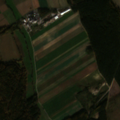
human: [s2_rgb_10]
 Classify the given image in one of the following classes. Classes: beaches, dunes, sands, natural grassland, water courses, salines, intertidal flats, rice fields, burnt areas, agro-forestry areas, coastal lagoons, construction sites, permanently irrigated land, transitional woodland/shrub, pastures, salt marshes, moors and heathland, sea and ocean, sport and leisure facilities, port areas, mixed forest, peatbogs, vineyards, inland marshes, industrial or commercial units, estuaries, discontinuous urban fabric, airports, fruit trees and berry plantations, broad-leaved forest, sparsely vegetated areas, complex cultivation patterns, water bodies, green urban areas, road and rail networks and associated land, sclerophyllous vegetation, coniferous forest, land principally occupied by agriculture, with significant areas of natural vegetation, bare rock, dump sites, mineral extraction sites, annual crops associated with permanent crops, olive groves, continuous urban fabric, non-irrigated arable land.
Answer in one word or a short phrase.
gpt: non-irrigated arable land, coniferous forest, mixed forest